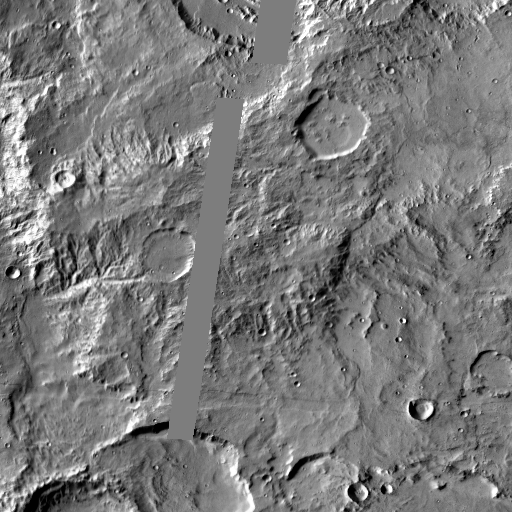
Crater classes present: Background, Other, Buried, Secondary